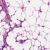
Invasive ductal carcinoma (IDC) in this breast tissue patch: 0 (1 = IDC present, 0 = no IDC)